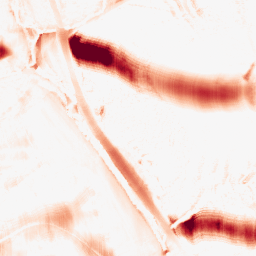
Category: morphological
Decomposition family: morphological_ellipse
Decomposition parameters: operation: opening
width: 50
height: 20
Upsampling method: quintic
Upsampling parameters: scale: 8
Upsampling scale: 8